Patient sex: M
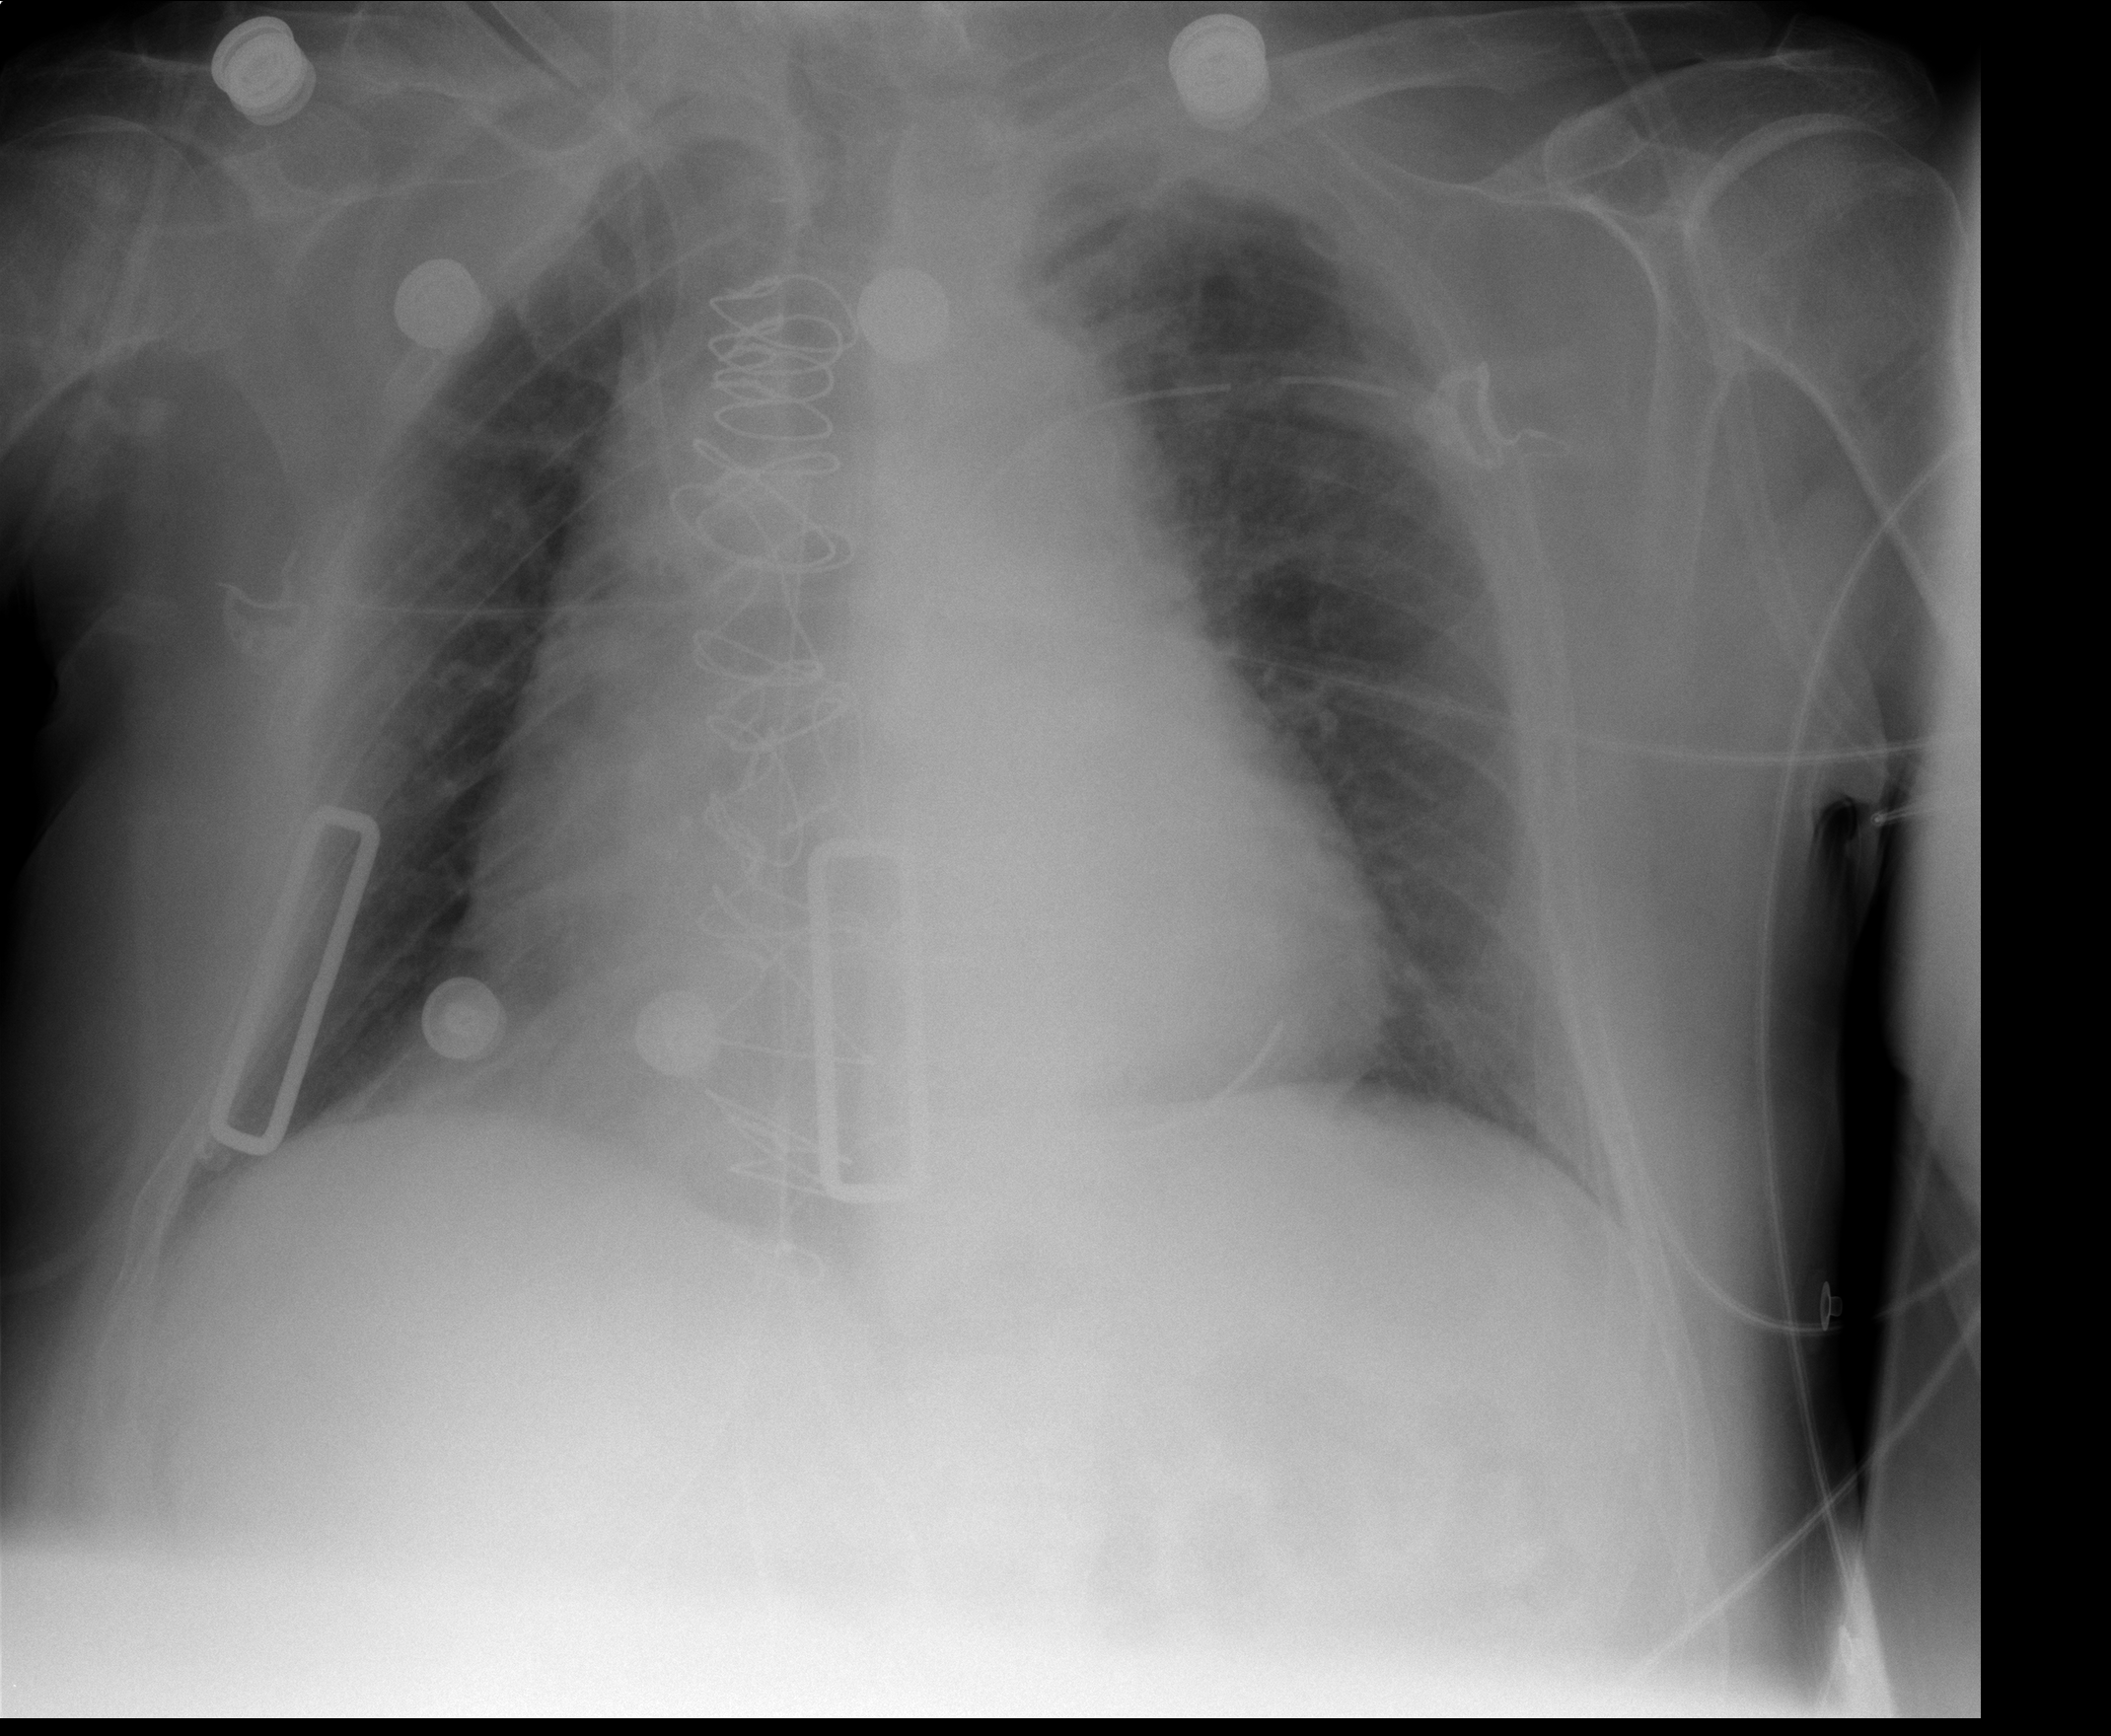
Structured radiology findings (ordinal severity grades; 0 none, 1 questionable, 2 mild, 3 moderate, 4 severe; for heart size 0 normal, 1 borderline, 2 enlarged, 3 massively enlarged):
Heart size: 2
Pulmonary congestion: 2
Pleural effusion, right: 0
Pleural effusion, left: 0
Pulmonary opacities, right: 0
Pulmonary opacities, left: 0
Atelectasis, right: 1
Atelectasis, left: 1